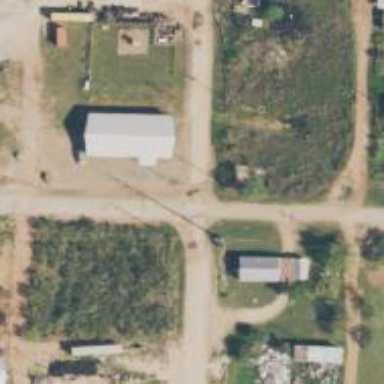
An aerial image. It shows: Power pole.